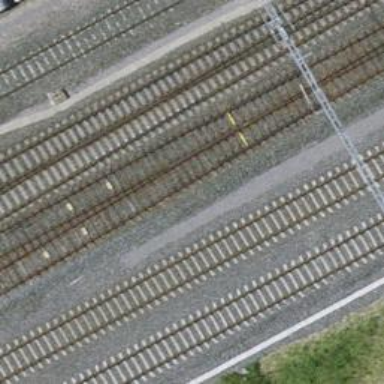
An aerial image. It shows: Single-track electrified railway with contact line.